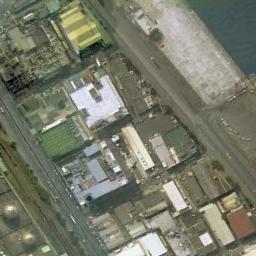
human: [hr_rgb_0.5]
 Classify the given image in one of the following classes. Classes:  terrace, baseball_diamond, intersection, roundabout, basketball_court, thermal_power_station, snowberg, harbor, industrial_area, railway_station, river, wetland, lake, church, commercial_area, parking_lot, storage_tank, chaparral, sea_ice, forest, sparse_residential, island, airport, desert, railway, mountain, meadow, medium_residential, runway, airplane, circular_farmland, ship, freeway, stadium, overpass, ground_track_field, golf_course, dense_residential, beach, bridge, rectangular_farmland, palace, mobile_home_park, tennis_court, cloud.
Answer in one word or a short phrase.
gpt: industrial_area